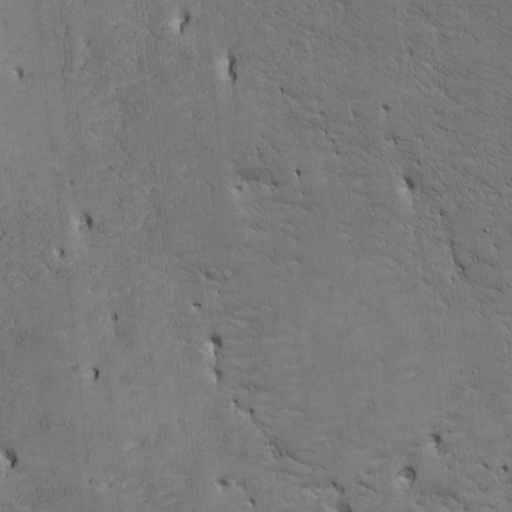
Classes present: Background